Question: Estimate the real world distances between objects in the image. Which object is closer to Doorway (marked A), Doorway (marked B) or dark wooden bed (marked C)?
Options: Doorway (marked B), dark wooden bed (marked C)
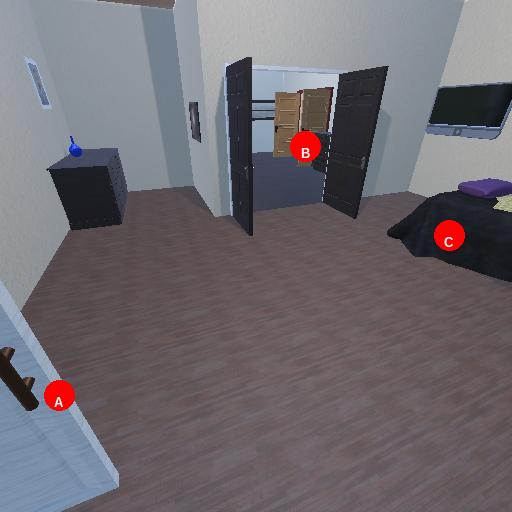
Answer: Doorway (marked B)